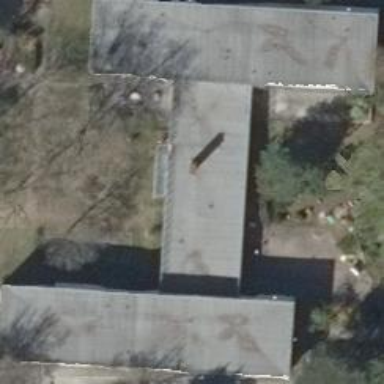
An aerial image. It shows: Kindergarten building.